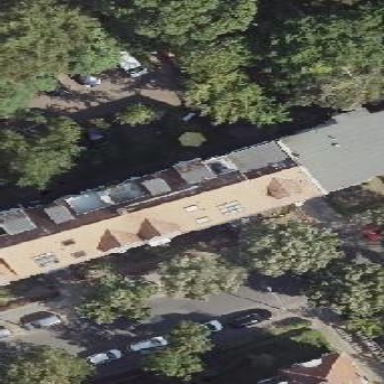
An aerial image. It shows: Hipped-roof building with apartments.